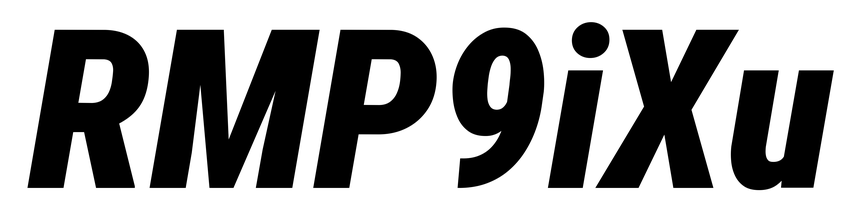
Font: Roboto-Italic_Condensed_Black_Italic